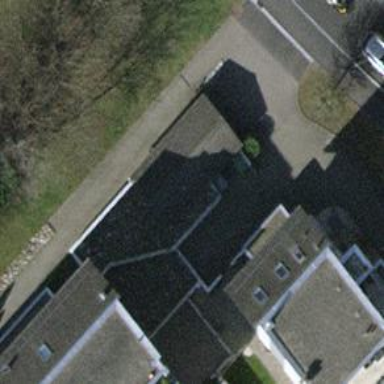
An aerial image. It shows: View of roof of building.